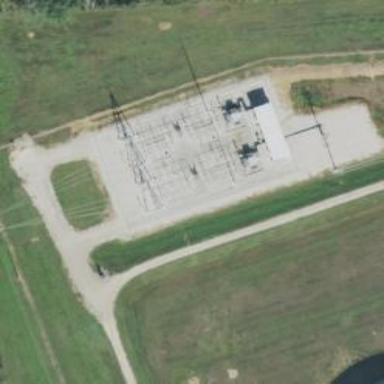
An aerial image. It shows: Industrial power substation surrounded by fence.